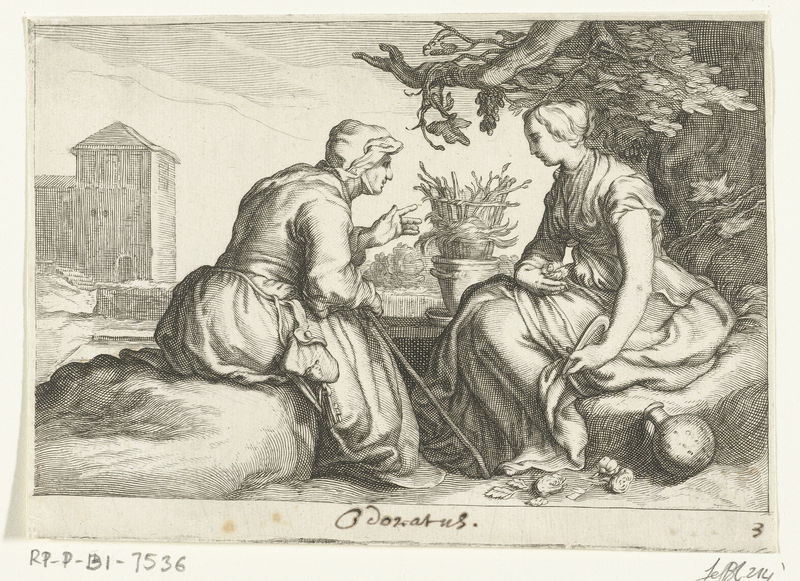
Titel: Reuk
Künstler: Frederick Bloemaert
Standort: Amsterdam
Institution: Rijksmuseum
Schlagwörter: baum, himmel, wolken, menschen, sitzen, tür, haus, gespräch, zweige, personen, pflanze, stock, krug